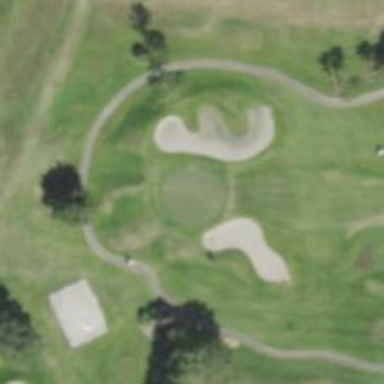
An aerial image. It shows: View of golf hole.